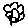
Label: flower